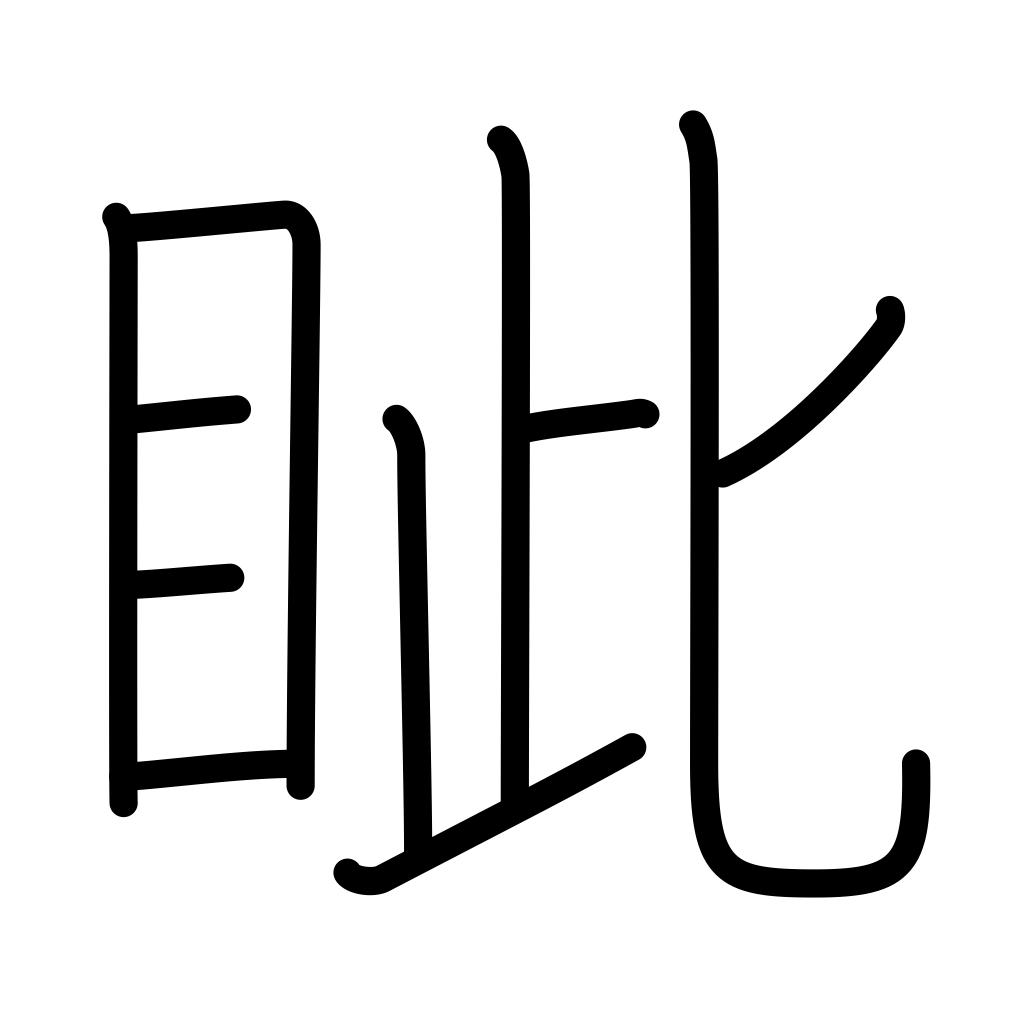
Meaning: corner of the eyes, eyesockets